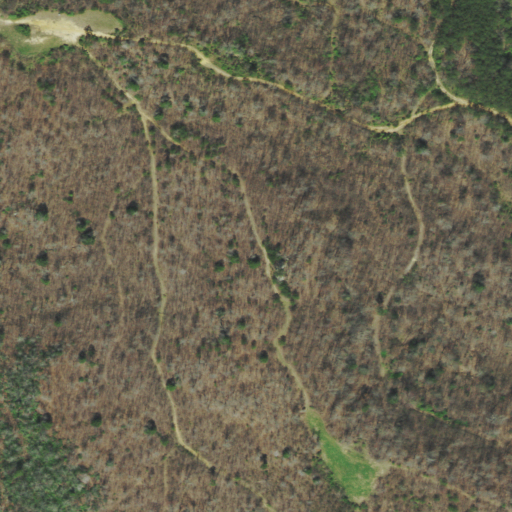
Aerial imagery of mountain in Tennessee named Big Four Mountain containing deciduous forest, mixed forest, shrub, and evergreen forest